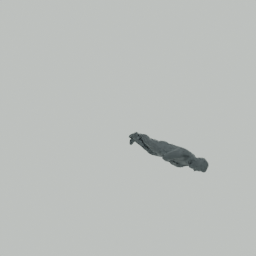
Label: people